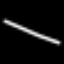
Label: line